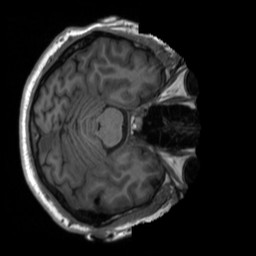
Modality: T1w
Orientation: axial
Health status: healthy
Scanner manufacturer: siemens
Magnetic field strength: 3 T
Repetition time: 2.3 s
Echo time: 0.00207 s